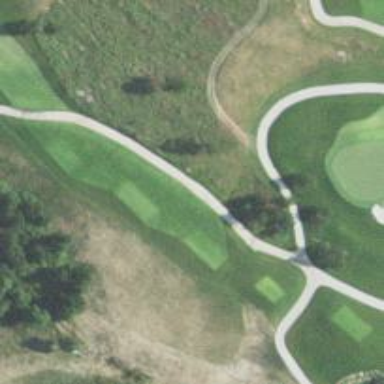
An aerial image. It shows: Rough area in golf course.